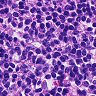
Metastatic tissue present: no